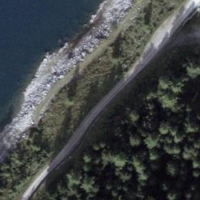
EUNIS habitat code: 43
Species observed at this site:
Silene dioica